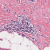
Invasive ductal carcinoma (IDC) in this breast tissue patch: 0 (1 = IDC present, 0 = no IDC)